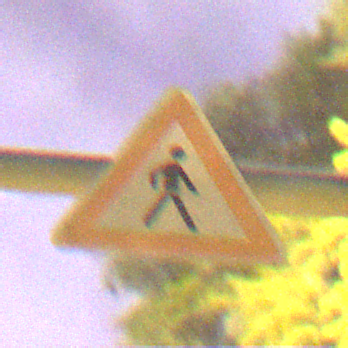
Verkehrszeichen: FussgaengerLinks
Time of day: Night
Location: Outdoor (Suburban)
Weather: PartlyCloudy
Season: NotSpecified
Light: Artificial